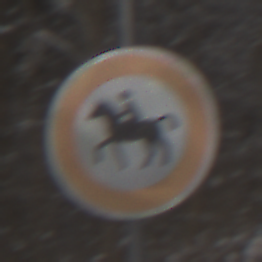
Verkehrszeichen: VerbotReiter
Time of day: MorningAfternoon
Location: Outdoor (Nature)
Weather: PartlyCloudy
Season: Winter
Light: Natural